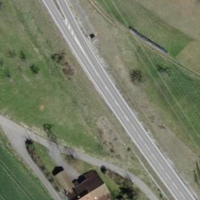
EUNIS habitat code: 52
Species observed at this site:
Chorthippus biguttulus